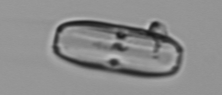
Label: Ephemera